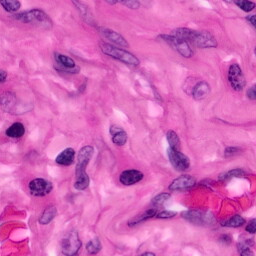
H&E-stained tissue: Pancreatic